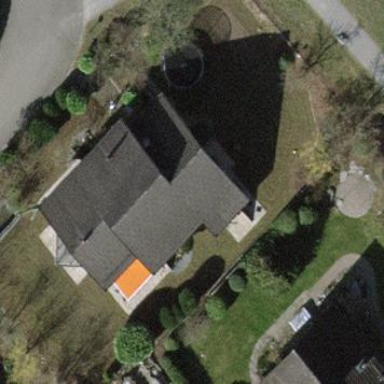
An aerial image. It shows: Detached building.